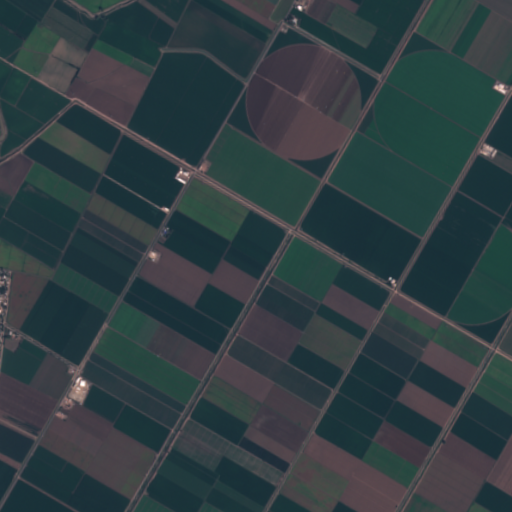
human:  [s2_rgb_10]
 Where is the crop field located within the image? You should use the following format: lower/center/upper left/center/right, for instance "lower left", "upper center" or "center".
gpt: The crop field is located in the upper right of the image.
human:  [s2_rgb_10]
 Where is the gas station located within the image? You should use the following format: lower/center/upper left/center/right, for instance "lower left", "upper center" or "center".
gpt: The gas station is located in the lower left of the image.
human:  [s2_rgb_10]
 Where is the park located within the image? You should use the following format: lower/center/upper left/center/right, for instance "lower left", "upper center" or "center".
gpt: The park is located in the center left of the image.
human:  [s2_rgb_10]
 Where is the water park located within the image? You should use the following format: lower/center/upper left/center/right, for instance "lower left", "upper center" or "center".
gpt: The water park is located in the center left of the image.
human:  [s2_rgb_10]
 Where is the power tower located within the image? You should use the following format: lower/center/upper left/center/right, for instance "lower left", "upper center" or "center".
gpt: There is no power tower in the image.